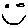
Label: smiley face